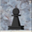
Piece: bP